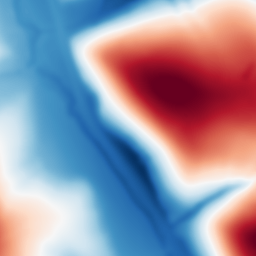
Category: multiscale
Decomposition family: dog
Decomposition parameters: sigma_low: 3
sigma_high: 100
Upsampling method: cubic_mitchell
Upsampling parameters: scale: 4
Upsampling scale: 4